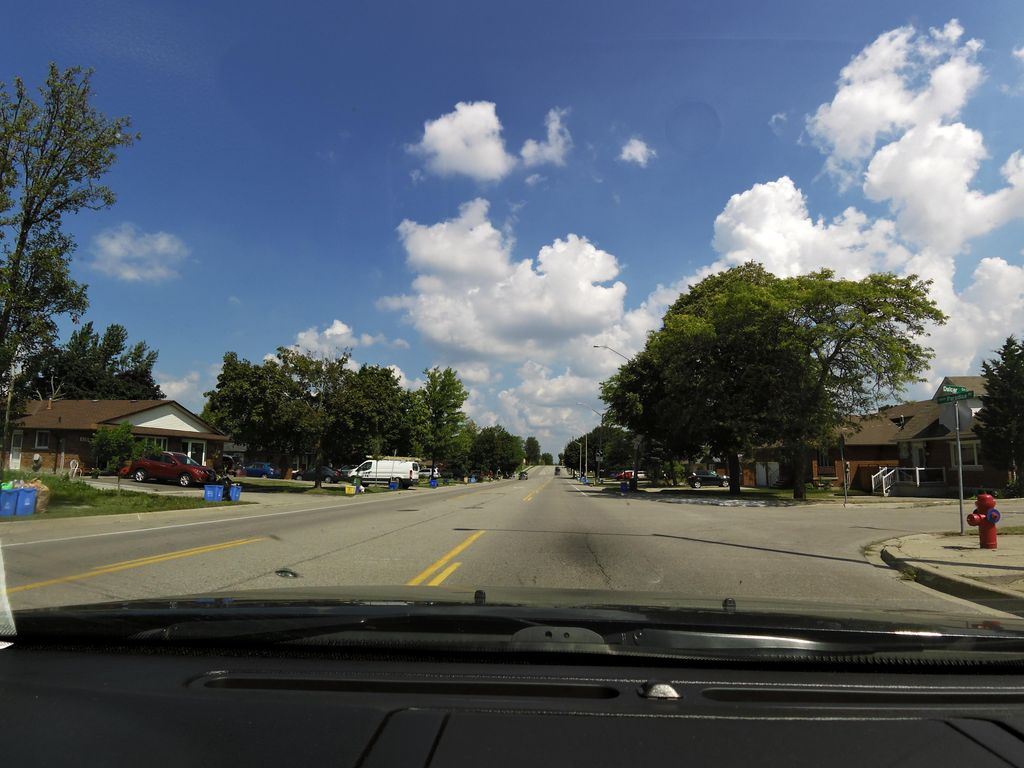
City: hamilton